【题型】解答题　【知识点】解析几何　【难度】hard
在平面直角坐标系 \(xOy\) 中，一动圆经过点 \(F(1,0)\) 且与直线 \(x = -1\) 相切，设该动圆圆心的轨迹为曲线 \(\Gamma\).

(1) 求曲线 \(\Gamma\) 的方程；

(2) 过点 \(F(1,0)\) 作两条互相垂直的直线 \(l_1\)，\(l_2\)，直线 \(l_1\) 与 \(\Gamma\) 交于 \(A\)，\(B\) 两点，直线 \(l_2\) 与 \(\Gamma\) 交于 \(D\)，\(E\) 两点，求 \(|AB| + |DE|\) 的最小值；

(3) \(P\) 为曲线 \(\Gamma\) 上一点，且 \(P\) 的横坐标大于 4. 过 \(P\) 作圆 \((x-2)^2 + y^2 = 4\) 的两条切线，分别交 \(y\) 轴于点 \(M\)、\(N\)，求三角形 \(PMN\) 面积的取值范围.
【解答】
【答案】(1) \(y^2 = 4x\)

(2) \(16\)

(3) \([32,+\infty)\)

【知识点】抛物线中的参数范围问题、利用抛物线定义求动点轨迹、抛物线中的三角形或四边形面积问题、利用焦半径公式解决直线与抛物线交点问题

【分析】(1) 根据抛物线的定义计算可得；

(2) 设 \(A(x_1,y_1)\)，\(B(x_2,y_2)\)，\(D(x_3,y_3)\)，\(E(x_4,y_4)\)，并设直线 \(l_1\) 的方程为 \(y = k_1(x-1)\)，利用焦半径公式可得弦长 \(|AB|\)，同理设出直线 \(l_2\) 的方程，再利用焦半径公式也可得弦长 \(|DE|\)，最后根据基本不等式求得 \(|AB| + |DE|\) 的最小值.

(3) 设 \(P\) 点坐标及 \(PM\)，\(PN\) 的直线方程，求出 \(M\)，\(N\) 两点坐标，根据 \(PM\)，\(PN\) 与圆相切，建立等式，根据两个等式形式统一，可化为关于 \(k\) 的二次函数且 \(k_3,k_4\) 为其两根，利用韦达定理写出 \(k_3,k_4\) 之间的关系，写出面积公式，将 \(k_3,k_4\) 之间的关系代入化简可得关于 \(x_0\) 的式子，即可求出取值范围.

【详解】
(1) 依题意，动圆的圆心到点 \(F(1,0)\) 与到直线 \(x = -1\) 的距离相等，

又点 \(F(1,0)\) 不在直线 \(x = -1\) 上，

根据抛物线的定义可知，该动圆圆心的轨迹是以 \(F(1,0)\) 为焦点、\(x = -1\) 为准线的抛物线，

所以曲线 \(\Gamma\) 的方程为 \(y^2 = 4x\).

(2) 设 \(A(x_1,y_1)\)，\(B(x_2,y_2)\)，\(D(x_3,y_3)\)，\(E(x_4,y_4)\)，

依题意，直线 \(l_1\)、\(l_2\) 的斜率存在且不为 \(0\)，不妨设为 \(k_1\)、\(k_2\)，且 \(k_1k_2 = -1\).

直线 \(l_1\) 的方程为 \(y = k_1(x-1)\)，

联立方程
\[
\begin{cases}
y^2 = 4x \\
y = k_1(x-1)
\end{cases},
\]
得 \(k_1^2x^2 - 2k_1^2x - 4x + k_1^2 = 0\)，显然 \(\Delta > 0\)，
\[
\therefore x_1 + x_2 = -\frac{-2k_1^2 - 4}{k_1^2} = \frac{2k_1^2 + 4}{k_1^2}.
\]
同理，直线 \(l_2\) 与抛物线的交点满足 \(x_3 + x_4 = \frac{2k_2^2 + 4}{k_2^2}\).
由抛物线的定义可知：
\[
|AB| + |DE| = x_1 + x_2 + x_3 + x_4 + 2p = \frac{2k_1^2 + 4}{k_1^2} + \frac{2k_2^2 + 4}{k_2^2} + 4
\]
\[
= \frac{4}{k_1^2} + \frac{4}{k_2^2} + 8 \geq 2\sqrt{\frac{16}{k_1^2k_2^2}} + 8 = 16,
\]
当且仅当 \(k_1 = -k_2 = 1\)（或 \(-1\)）时取等号.

\(\therefore |AB| + |DE|\) 的最小值为 \(16\).

(3) 由题设 \(P(x_0,y_0)\)，则 \(y_0^2 = 4x_0\) 且 \(x_0 > 4\)，直线 \(PM\)、\(PN\) 的斜率存在且不为 \(0\)，

设 \(l_{PM}: y = k_3(x - x_0) + y_0\)，令 \(x = 0\) 可得 \(M(0,y_0 - k_3x_0)\)，

设 \(l_{PN}: y = k_4(x - x_0) + y_0\)，令 \(x = 0\) 可得 \(N(0,y_0 - k_4x_0)\).

由于直线 \(PM\) 与圆 \((x-2)^2 + y^2 = 4\) 相切，所以
\[
\frac{|k_3(2 - x_0) + y_0|}{\sqrt{k_3^2 + 1}} = 2,
\]
化简可得：\(k_3^2(x_0^2 - 4x_0) + 2k_3y_0(2 - x_0) + y_0^2 - 4 = 0\).

由于直线 \(PN\) 与圆 \((x-2)^2 + y^2 = 4\) 相切，

同理可得：
\[
k_4^2(x_0^2 - 4x_0) + 2k_4y_0(2 - x_0) + y_0^2 - 4 = 0.
\]
故 \(k_3,k_4\) 是关于 \(k\) 的方程 \(k^2(x_0^2 - 4x_0) + 2ky_0(2 - x_0) + y_0^2 - 4 = 0\) 的两个根.

所以
\[
k_3 + k_4 = \frac{2y_0(x_0 - 2)}{x_0^2 - 4x_0}, \quad k_3 \cdot k_4 = \frac{y_0^2 - 4}{x_0^2 - 4x_0}, \quad \text{且 } x_0 > 4.
\]

故 \[S_{\triangle PMN} = \frac{1}{2} \cdot |y_M - y_N| \cdot x_0\]
\[
= \frac{x_0}{2} \times |y_0 - k_3x_0 - (y_0 - k_4x_0)|
\]
\[
= \frac{x_0}{2} \times |x_0(k_4 - k_3)|
\]
\[
= \frac{x_0^2}{2} \sqrt{(k_3 + k_4)^2 - 4k_3k_4}
\]
\[
= \frac{x_0^2}{2} \times \sqrt{\left(\frac{2y_0(x_0 - 2)}{x_0^2 - 4x_0}\right)^2 - 4 \cdot \frac{y_0^2 - 4}{x_0^2 - 4x_0}}
\]
\[
= \frac{x_0^2}{2(x_0^2 - 4x_0)} \times \sqrt{\bigl[2y_0(x_0 - 2)\bigr]^2 - 4(y_0^2 - 4)(x_0^2 - 4x_0)}
\]
\[
= \frac{2x_0^2}{x_0 - 4} \times \sqrt{y_0^2 + x_0^2 - 4x_0}.
\]

因为 \(y_0^2 = 4x_0\)，

所以
\[
S_{\triangle PMN} = \frac{2x_0^2}{x_0 - 4} = \frac{2}{-4\left(\frac{1}{x_0} - \frac{1}{8}\right)^2 + \frac{1}{16}}.
\]

因为 \(x_0 > 4\)，所以 \(0 < \frac{1}{x_0} < \frac{1}{4}\)，所以
\[
0 < -4\left(\frac{1}{x_0} - \frac{1}{8}\right)^2 + \frac{1}{16} \leq \frac{1}{16},
\]
所以 \(S_{\triangle PMN} \geq 32\)，即当 \(x_0 = 8\) 时 \(S_{\triangle PMN}\) 取最小值，最小值为 \(32\).

所以三角形 \(PMN\) 面积的取值范围为 \([32,+\infty)\).

【点睛】方法点睛：
解答圆锥曲线的最值问题的方法与策略：

(1) 几何转化代数法：若题目的条件和结论能明显体现几何特征和意义，则考虑利用圆锥曲线的定义、图形、几何性质来解决；

(2) 函数取值法：若题目的条件和结论的几何特征不明显，则可以建立目标函数，再求这个函数的最值（或值域），常用方法：\textcircled{1}配方法；\textcircled{2}基本不等式法；\textcircled{3}单调性法；\textcircled{4}三角换元法；\textcircled{5}导数法等，要特别注意自变量的取值范围.

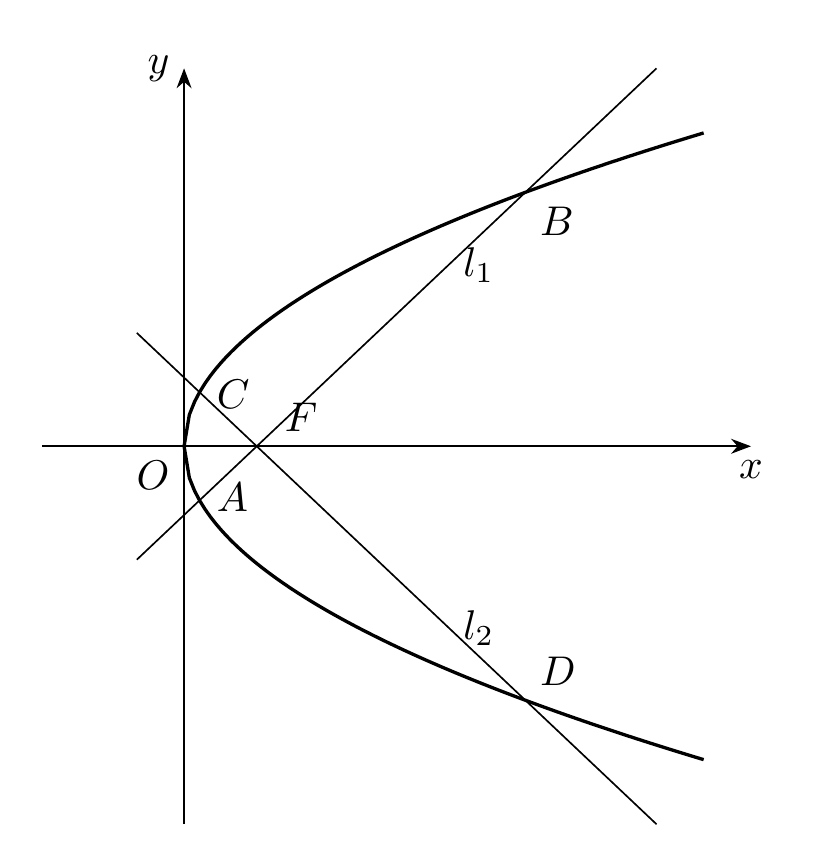
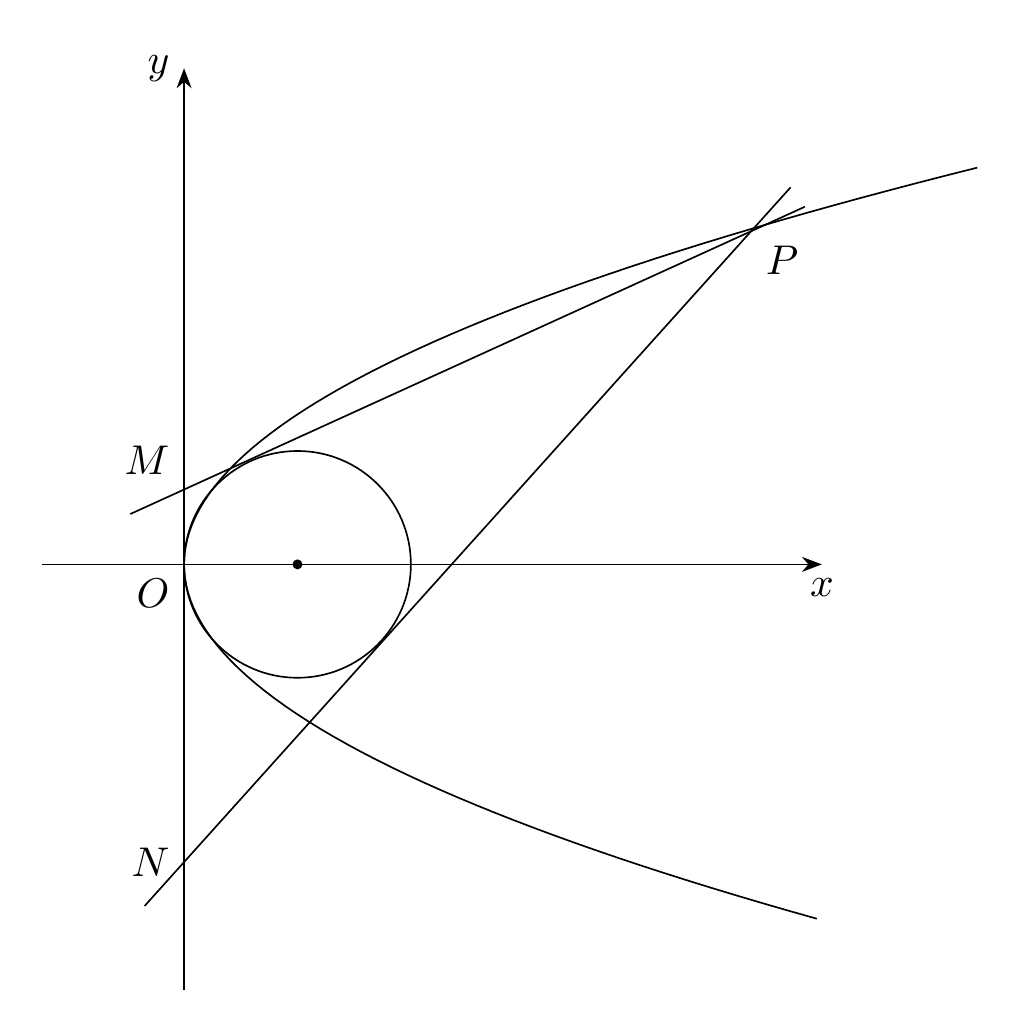